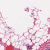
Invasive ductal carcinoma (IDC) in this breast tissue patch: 0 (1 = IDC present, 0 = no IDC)